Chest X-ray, AP view. Patient: 47 years old, sex F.
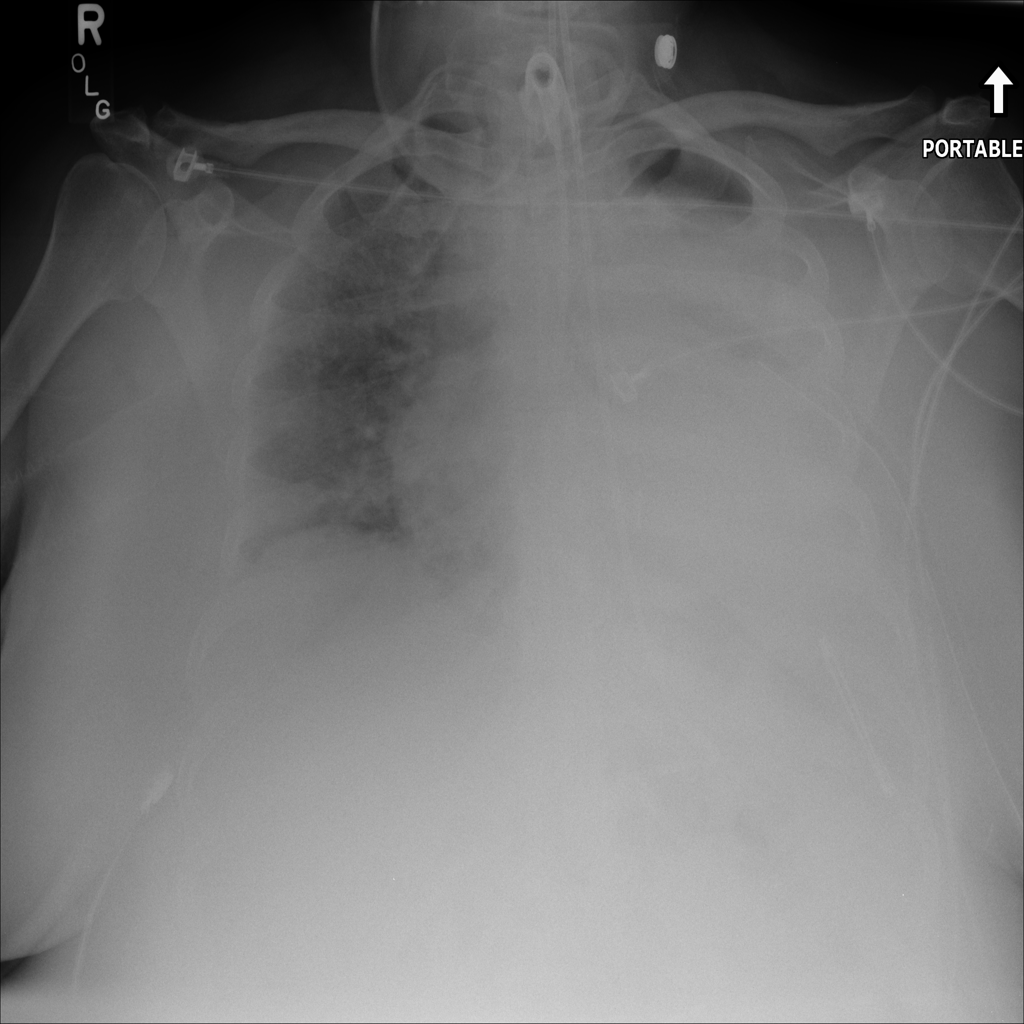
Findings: Atelectasis, Consolidation